Question: Is there a way to force the Find and Replace dialog boxes, in visual studio, to auto select in the Look in drop down? It should do this only on reopening the dialog. I regularly forget to switch back from entire solution or project and end up wasting a lot of time waiting for VS to search everything including designer files! I'm hoping for a registry hack or something.
I'm sure this is a major annoyance for others too. Any tips on this would be greatly appreciated!

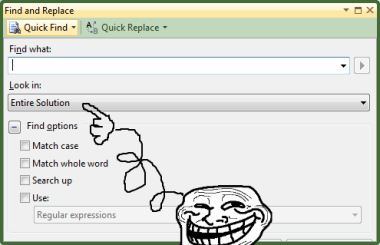
Answer: Visual Studio retains separate settings for dialogs shown using 'Ctrl+F' and 'Ctrl+Shift+F' shortcuts, though dialogs themselves are identical. So when I want to search in current document, I hit 'Ctrl+F'. When I want to search in Project/Solution/directory, I hit 'Ctrl+Shift+F' and then choose where I want to search.